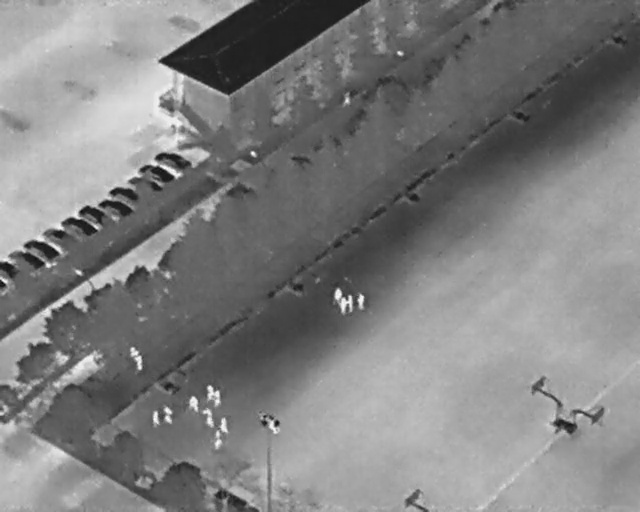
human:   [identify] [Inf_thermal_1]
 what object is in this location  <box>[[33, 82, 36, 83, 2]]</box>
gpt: <ref>1 small person at the bottom</ref>